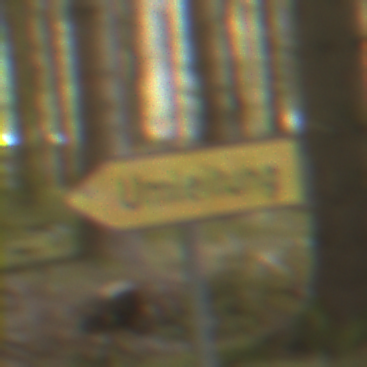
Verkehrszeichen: UmleitungswegweiserLinksweisend
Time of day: MorningAfternoon
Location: Outdoor (Nature)
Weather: Overcast
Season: Winter
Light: Natural